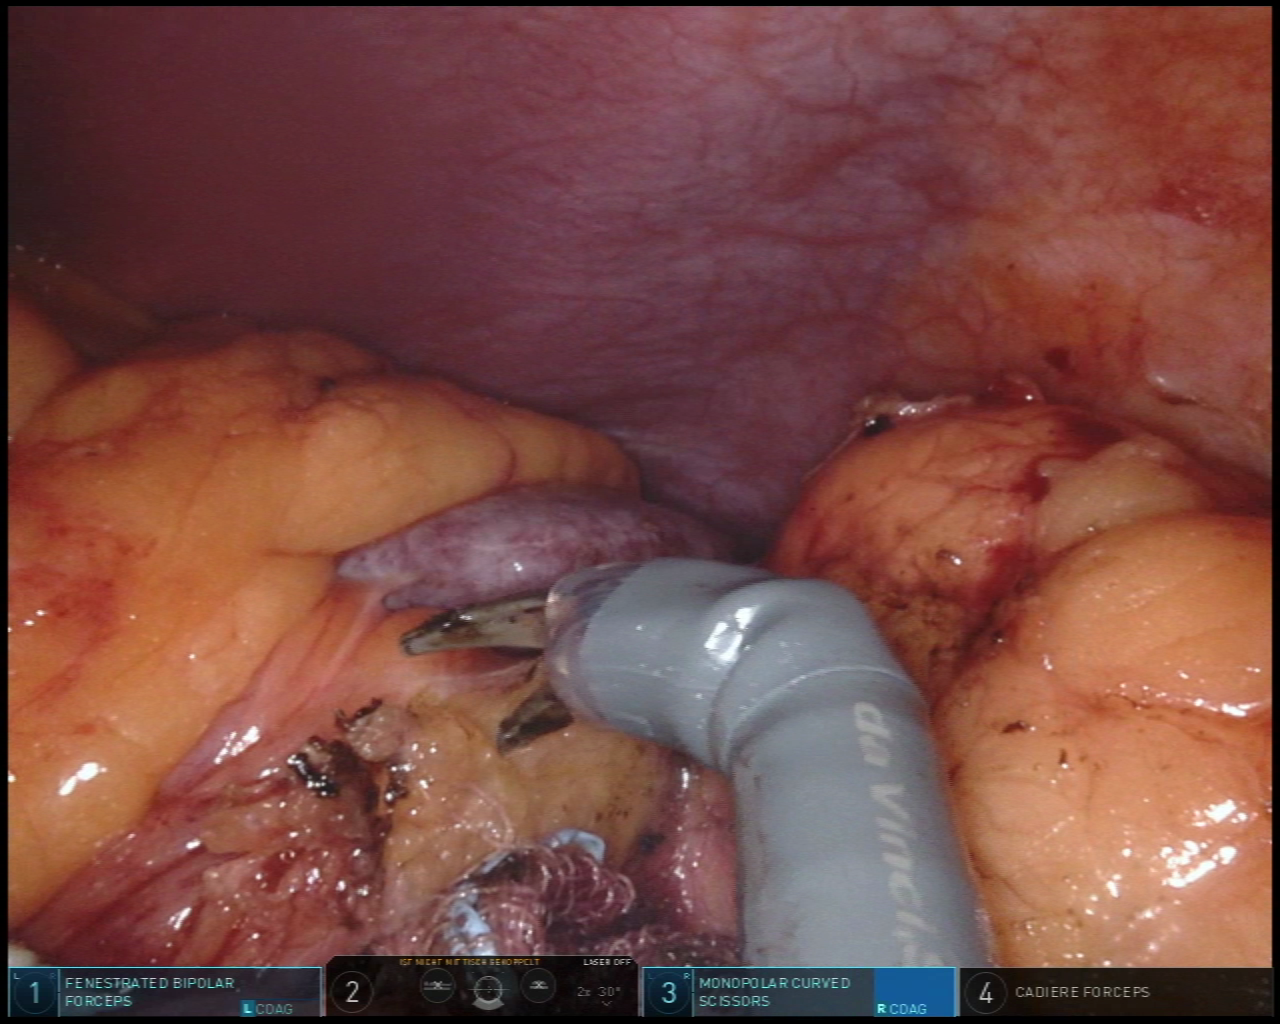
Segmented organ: spleen
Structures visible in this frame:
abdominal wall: yes
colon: no
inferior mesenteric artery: no
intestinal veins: no
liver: no
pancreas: no
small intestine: no
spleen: yes
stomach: yes
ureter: no
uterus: no
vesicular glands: no